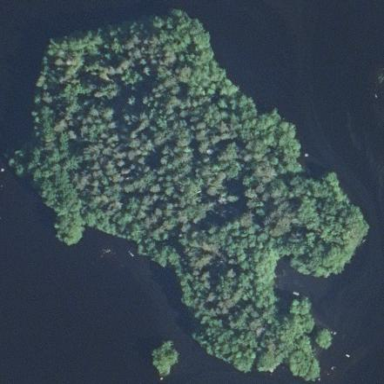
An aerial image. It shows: Islet.